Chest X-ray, AP view. Patient: 3 years old, sex F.
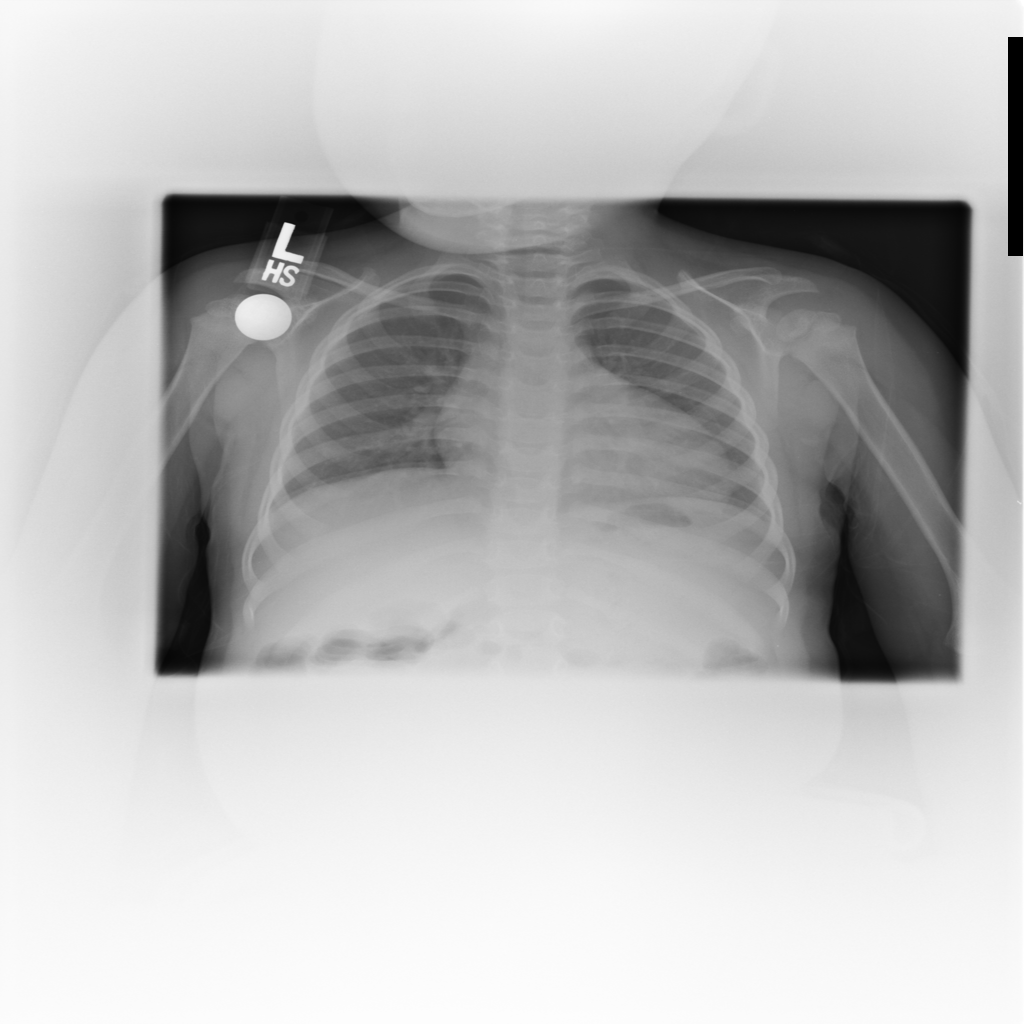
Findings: No Finding